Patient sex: M
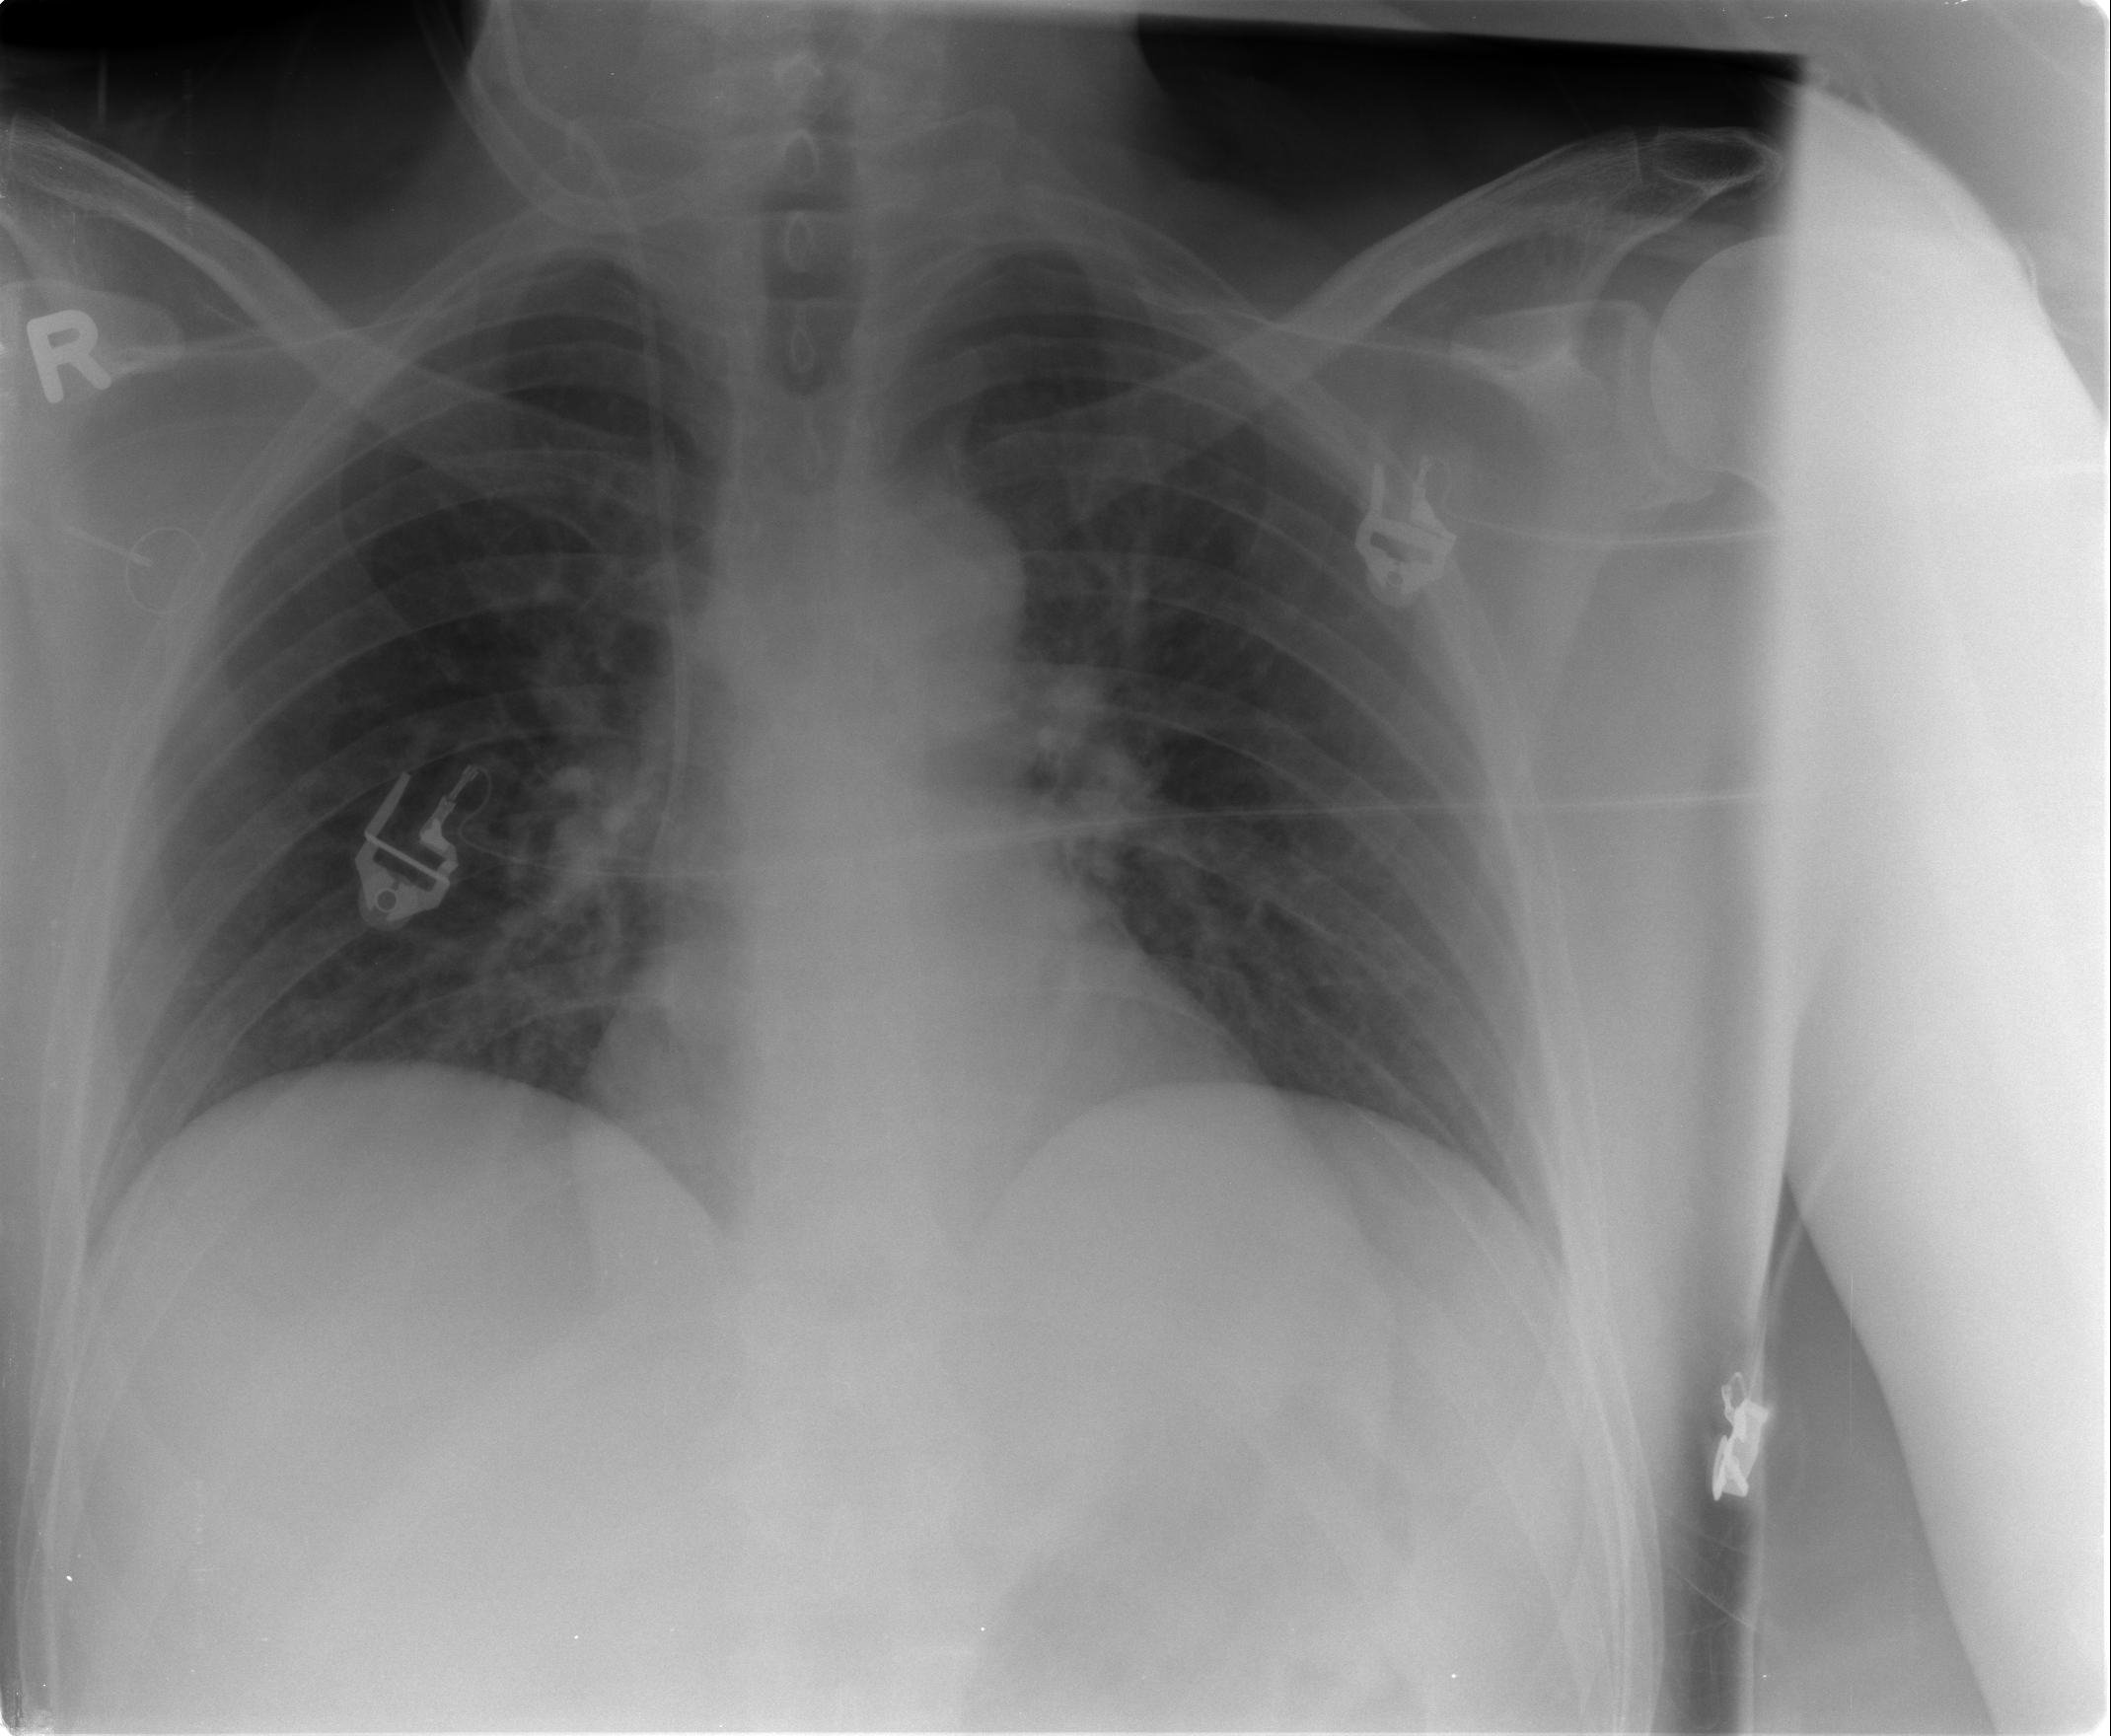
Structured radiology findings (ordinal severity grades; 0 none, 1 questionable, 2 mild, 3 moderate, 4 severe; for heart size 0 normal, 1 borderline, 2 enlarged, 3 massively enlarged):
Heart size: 0
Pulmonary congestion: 0
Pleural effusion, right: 0
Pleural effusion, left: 0
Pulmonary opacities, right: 0
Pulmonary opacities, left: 0
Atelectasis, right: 2
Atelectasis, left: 0